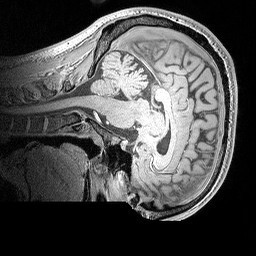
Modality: MP2RAGE
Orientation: sagittal
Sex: male
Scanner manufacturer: siemens
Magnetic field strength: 3 T
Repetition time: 5 s
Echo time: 0.00292 s